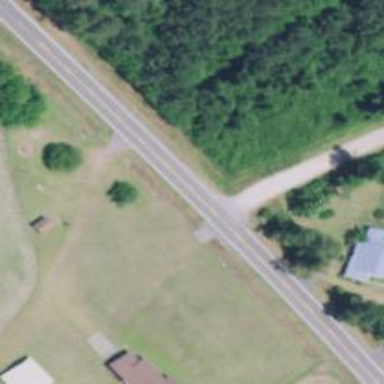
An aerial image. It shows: Stop road.